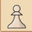
Piece: wP